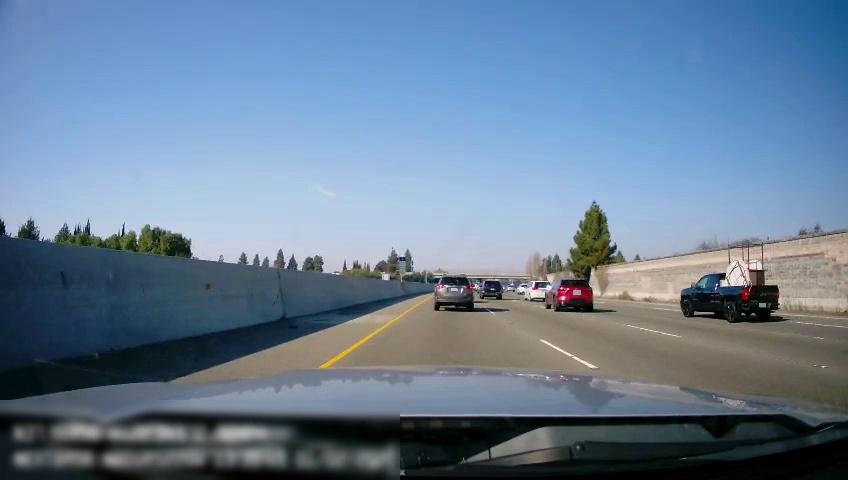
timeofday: Day
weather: Sunny
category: Drivable Space
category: Vehicles | Car
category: Vehicles | Van
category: Vehicles | Truck
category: Vehicles | SUV
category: Vehicles | SUV
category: Vehicles | SUV
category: Lanes | Alternate Lane
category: Lanes | Alternate Lane
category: Lanes | Alternate Lane
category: Lanes | Current Lane
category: Lanes | Current Lane
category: Traffic | Signs